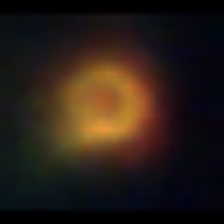
Taxon: NanoPlankton
Group: Other